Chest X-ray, AP view. Patient: 8 years old, sex M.
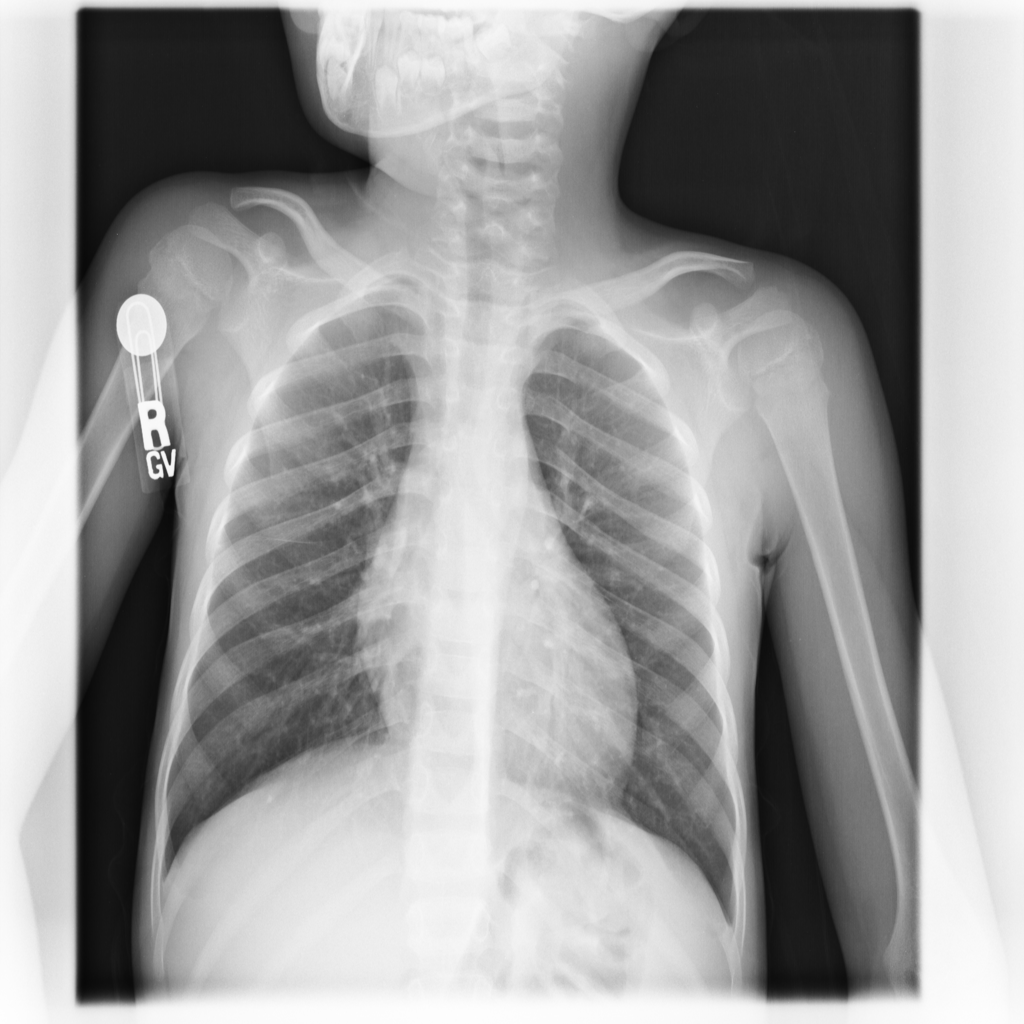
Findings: No Finding